Field crop: maize
Growth stage: 2
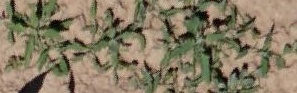
Species: atriplex